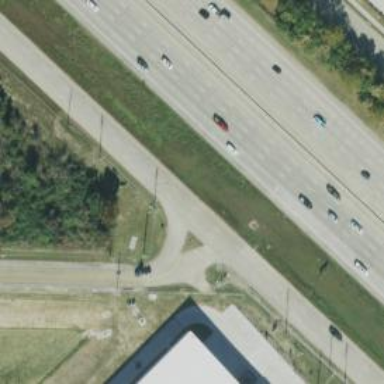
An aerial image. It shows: Secondary road with frontage road alongside.